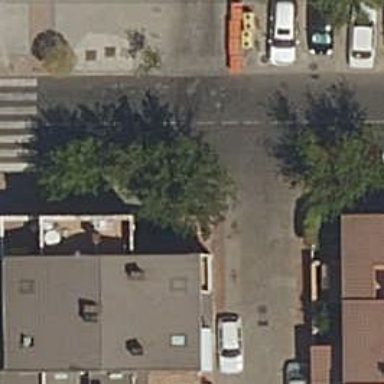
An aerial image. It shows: Pedestrian road with asphalt surface.